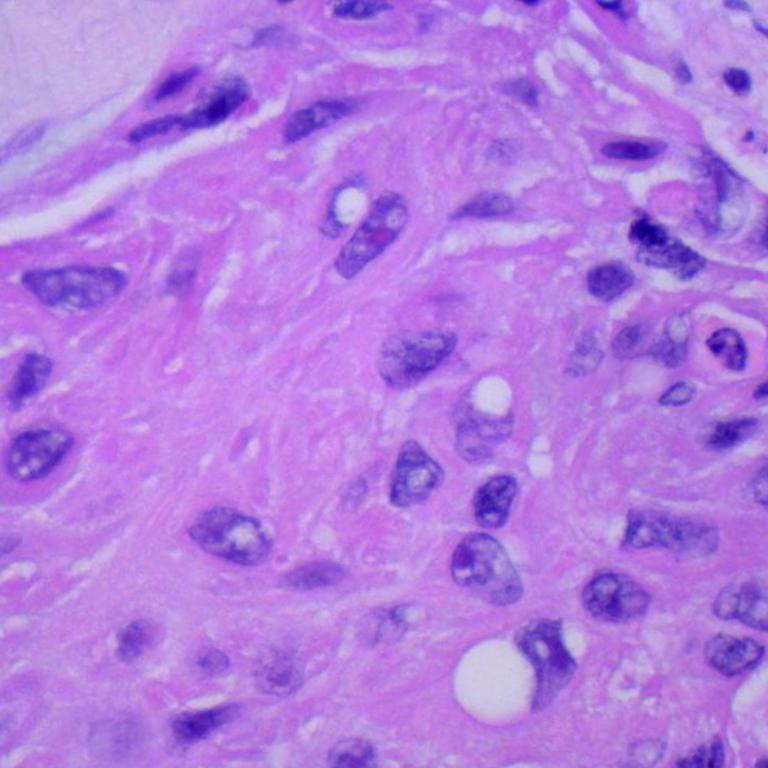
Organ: lung
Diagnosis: squamous carcinomas